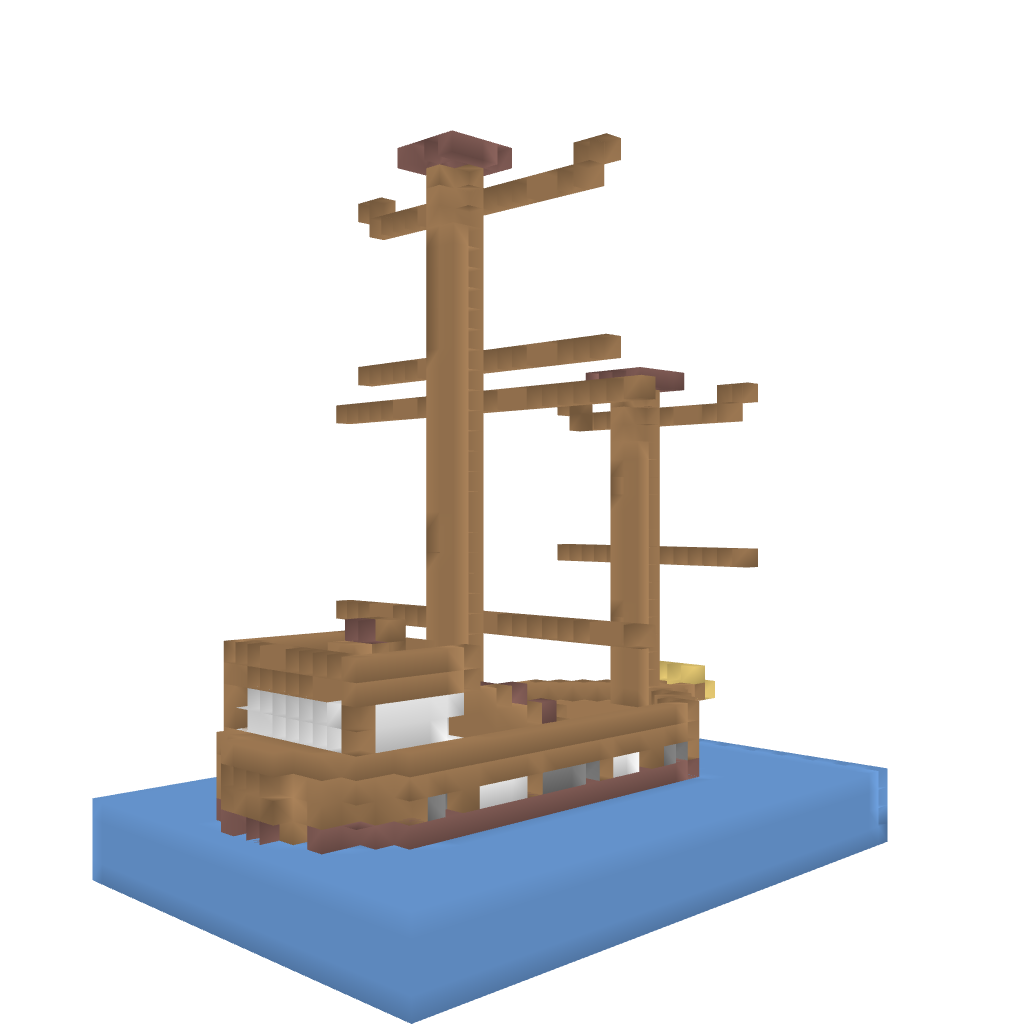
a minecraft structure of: Small Boat 1 high quality